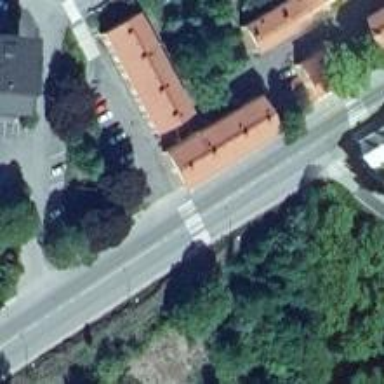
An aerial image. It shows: Marked crossing with asphalt surface.